Interaction volume radius: 10 \u00c5
Interaction volume height: 25 \u00c5
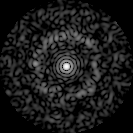
Disorder parameter: 0.8147